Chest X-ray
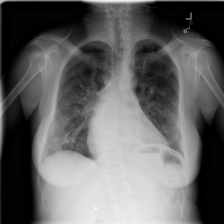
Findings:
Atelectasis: negative
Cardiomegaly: negative
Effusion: negative
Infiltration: negative
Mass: negative
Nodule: negative
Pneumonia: negative
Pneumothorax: negative
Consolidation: negative
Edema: negative
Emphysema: negative
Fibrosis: positive
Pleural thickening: negative
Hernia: negative